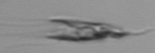
Label: Chrysochromulina_lanceolata